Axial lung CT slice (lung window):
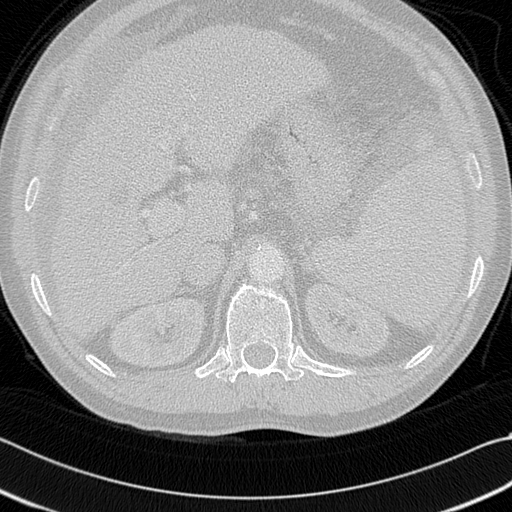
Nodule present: no